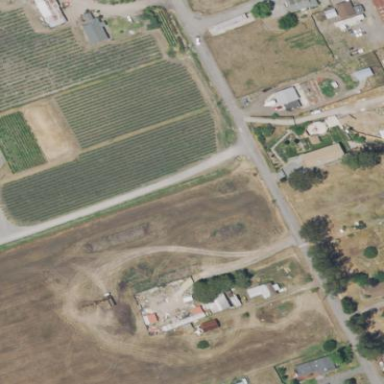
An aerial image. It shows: Vineyard growing grapes.